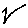
Label: zigzag